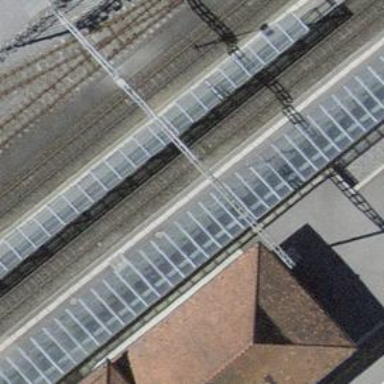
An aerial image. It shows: Light rail stop position with railway stop for public transport.